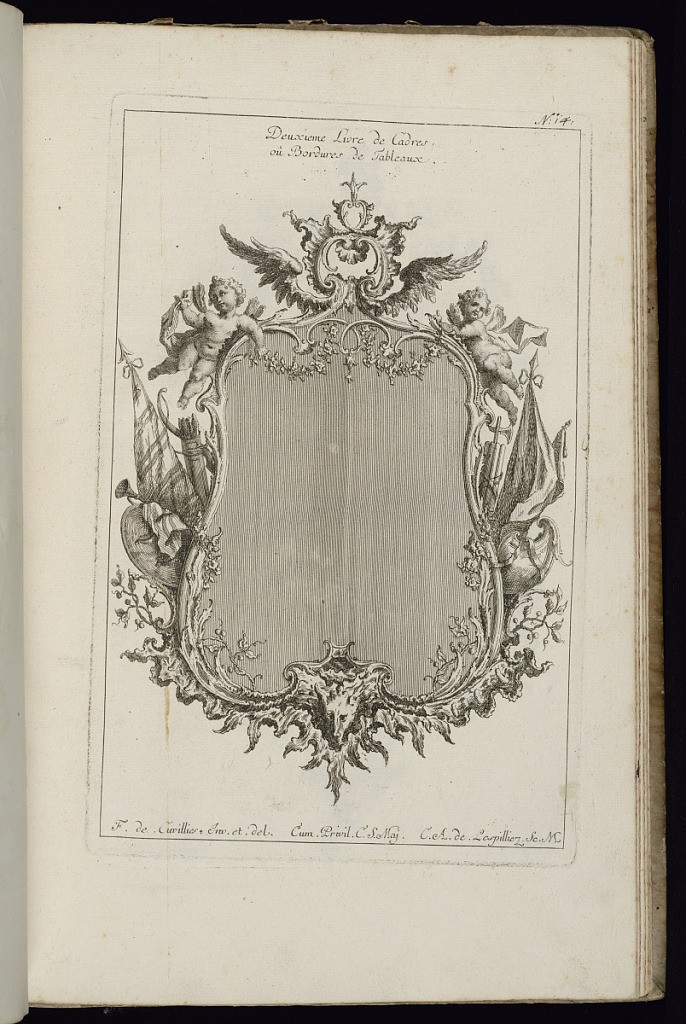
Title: Title Page
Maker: François de Cuvilliés the Elder, Belgian, 1695 - 1768
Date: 1740–68
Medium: Etching and engraving on paper
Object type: Bound print
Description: Upright frame design for a mirror or painting, topped with wings and figures of putti holding a garland. At left and right, armorial trophies. Below, a mask of a dog or lion.